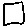
Label: square